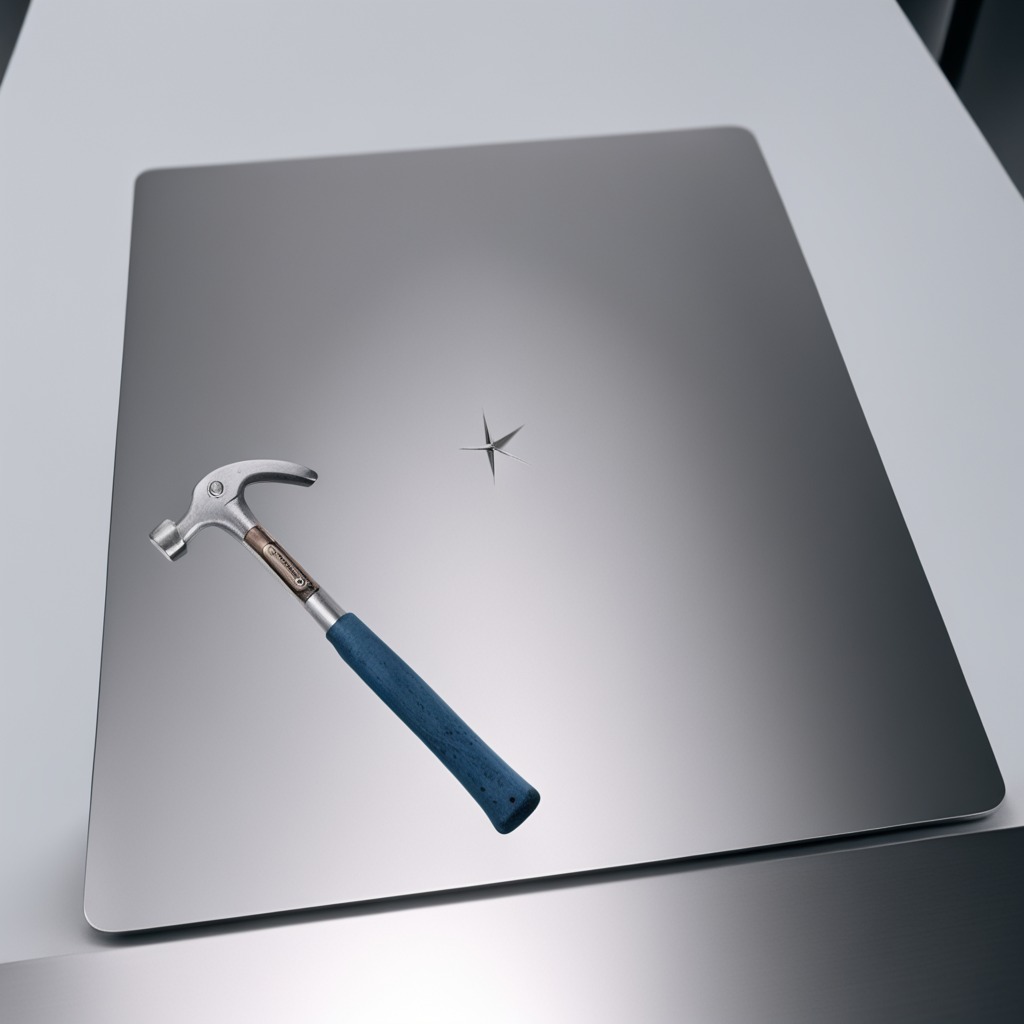
A hammer lies on the stainless steel table in a high-end prototyping lab.